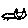
Label: cat